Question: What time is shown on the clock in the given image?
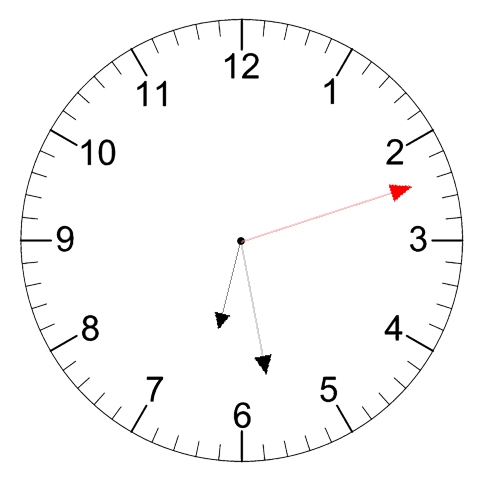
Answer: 06:28:12